【题型】选择题　【知识点】函数　【难度】easy
定义取大函数$h(x) = \max\{f(x),g(x)\} = \begin{cases} f(x), & f(x) \geq g(x) \\ g(x), & f(x) < g(x) \end{cases}$，现有$f(x) = |x + 1|$，$g(x) = \mathrm{e}^x$，则下列结论正确的是（  ）

A. 若$h(a) \leq f(b)$，则$a \leq b$ \quad
B. 若$h(a) \geq f(b)$，则$a \geq b$ \\
C. 若$h(a) \leq g(b)$，则$a \leq b$ \quad
D. 若$h(a) \geq g(b)$，则$a \geq b$
【解答】
\textbf{【答案】}C

\vspace{0.3cm}
\textbf{【分析】}根据取大函数的定义，取值判断ABD；分段推理判断C.

\vspace{0.3cm}
\textbf{【详解】}在同一坐标系内作出函数$y=f(x),y=g(x)$的图象，如图：

当$x < t$时，$h(x)=f(x)$，当$x \geq t$时，$h(x)=g(x)$，

对于A，$h(0)=1=f(-2)$，而$0 > -2$，A错误；

对于B，$h(-2)=1=f(0)$，而$-2 < 0$，B错误；

对于C，当$a \geq t$时，$h(a)=g(a)$，由$h(a) \leq g(b)$，得$g(a) \leq g(b)$，

函数$g(x)$在$\mathbb{R}$上是增函数，则$a \leq b$；

当$a < t$时，由$h(a) \leq g(b)$，得$b > t$，则$a < b$，C正确；

对于D，$h(-2)=1=g(0)$，而$-2 < 0$，D错误.

\vspace{0.3cm}
故选：C
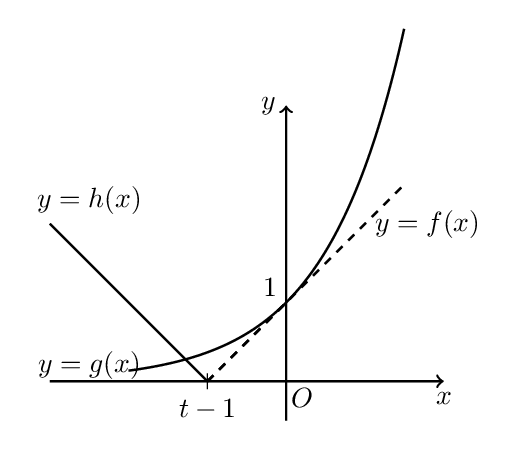